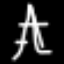
Label: The Eiffel Tower